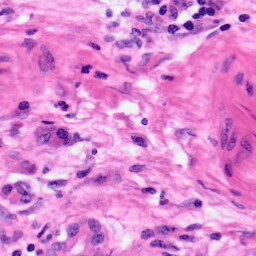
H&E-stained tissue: Pancreatic